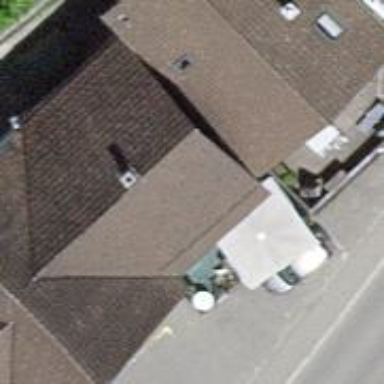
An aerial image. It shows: Restaurant.